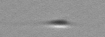
Label: Cylindrotheca_morphotype1